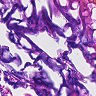
Metastatic tissue present: no